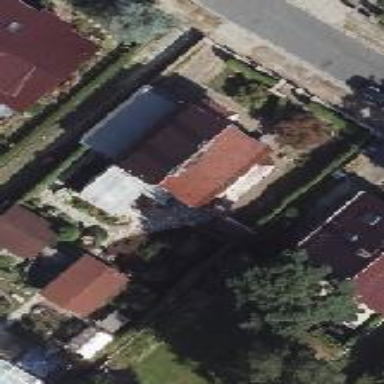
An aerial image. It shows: Detached building with gambrel roof shape.